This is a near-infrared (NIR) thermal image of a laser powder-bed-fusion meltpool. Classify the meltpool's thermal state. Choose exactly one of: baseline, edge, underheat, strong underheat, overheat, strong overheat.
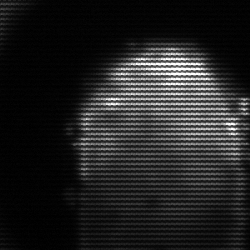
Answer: baseline